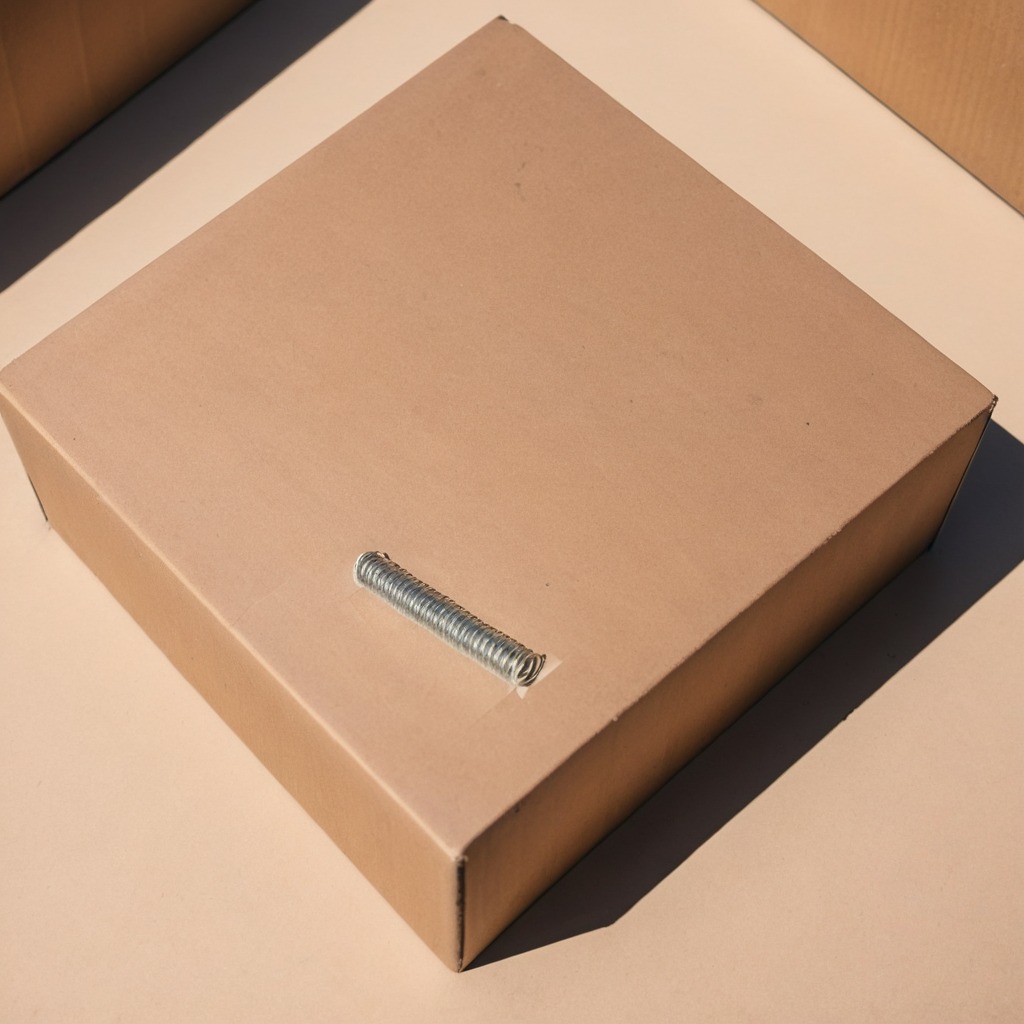
A coiled metal spring is lying on the cardboard box surface.